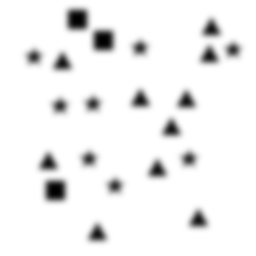
Squares: 3
Triangles: 10
Stars: 8
Total shapes: 21